Interaction volume radius: 5 \u00c5
Interaction volume height: 10 \u00c5
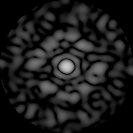
Disorder parameter: 0.8822